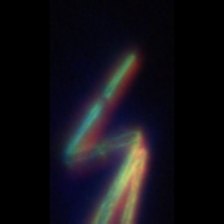
Taxon: Thalassionema
Group: Diatoms